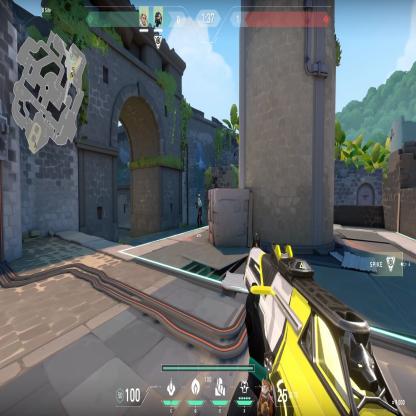
Label: teammate